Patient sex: F
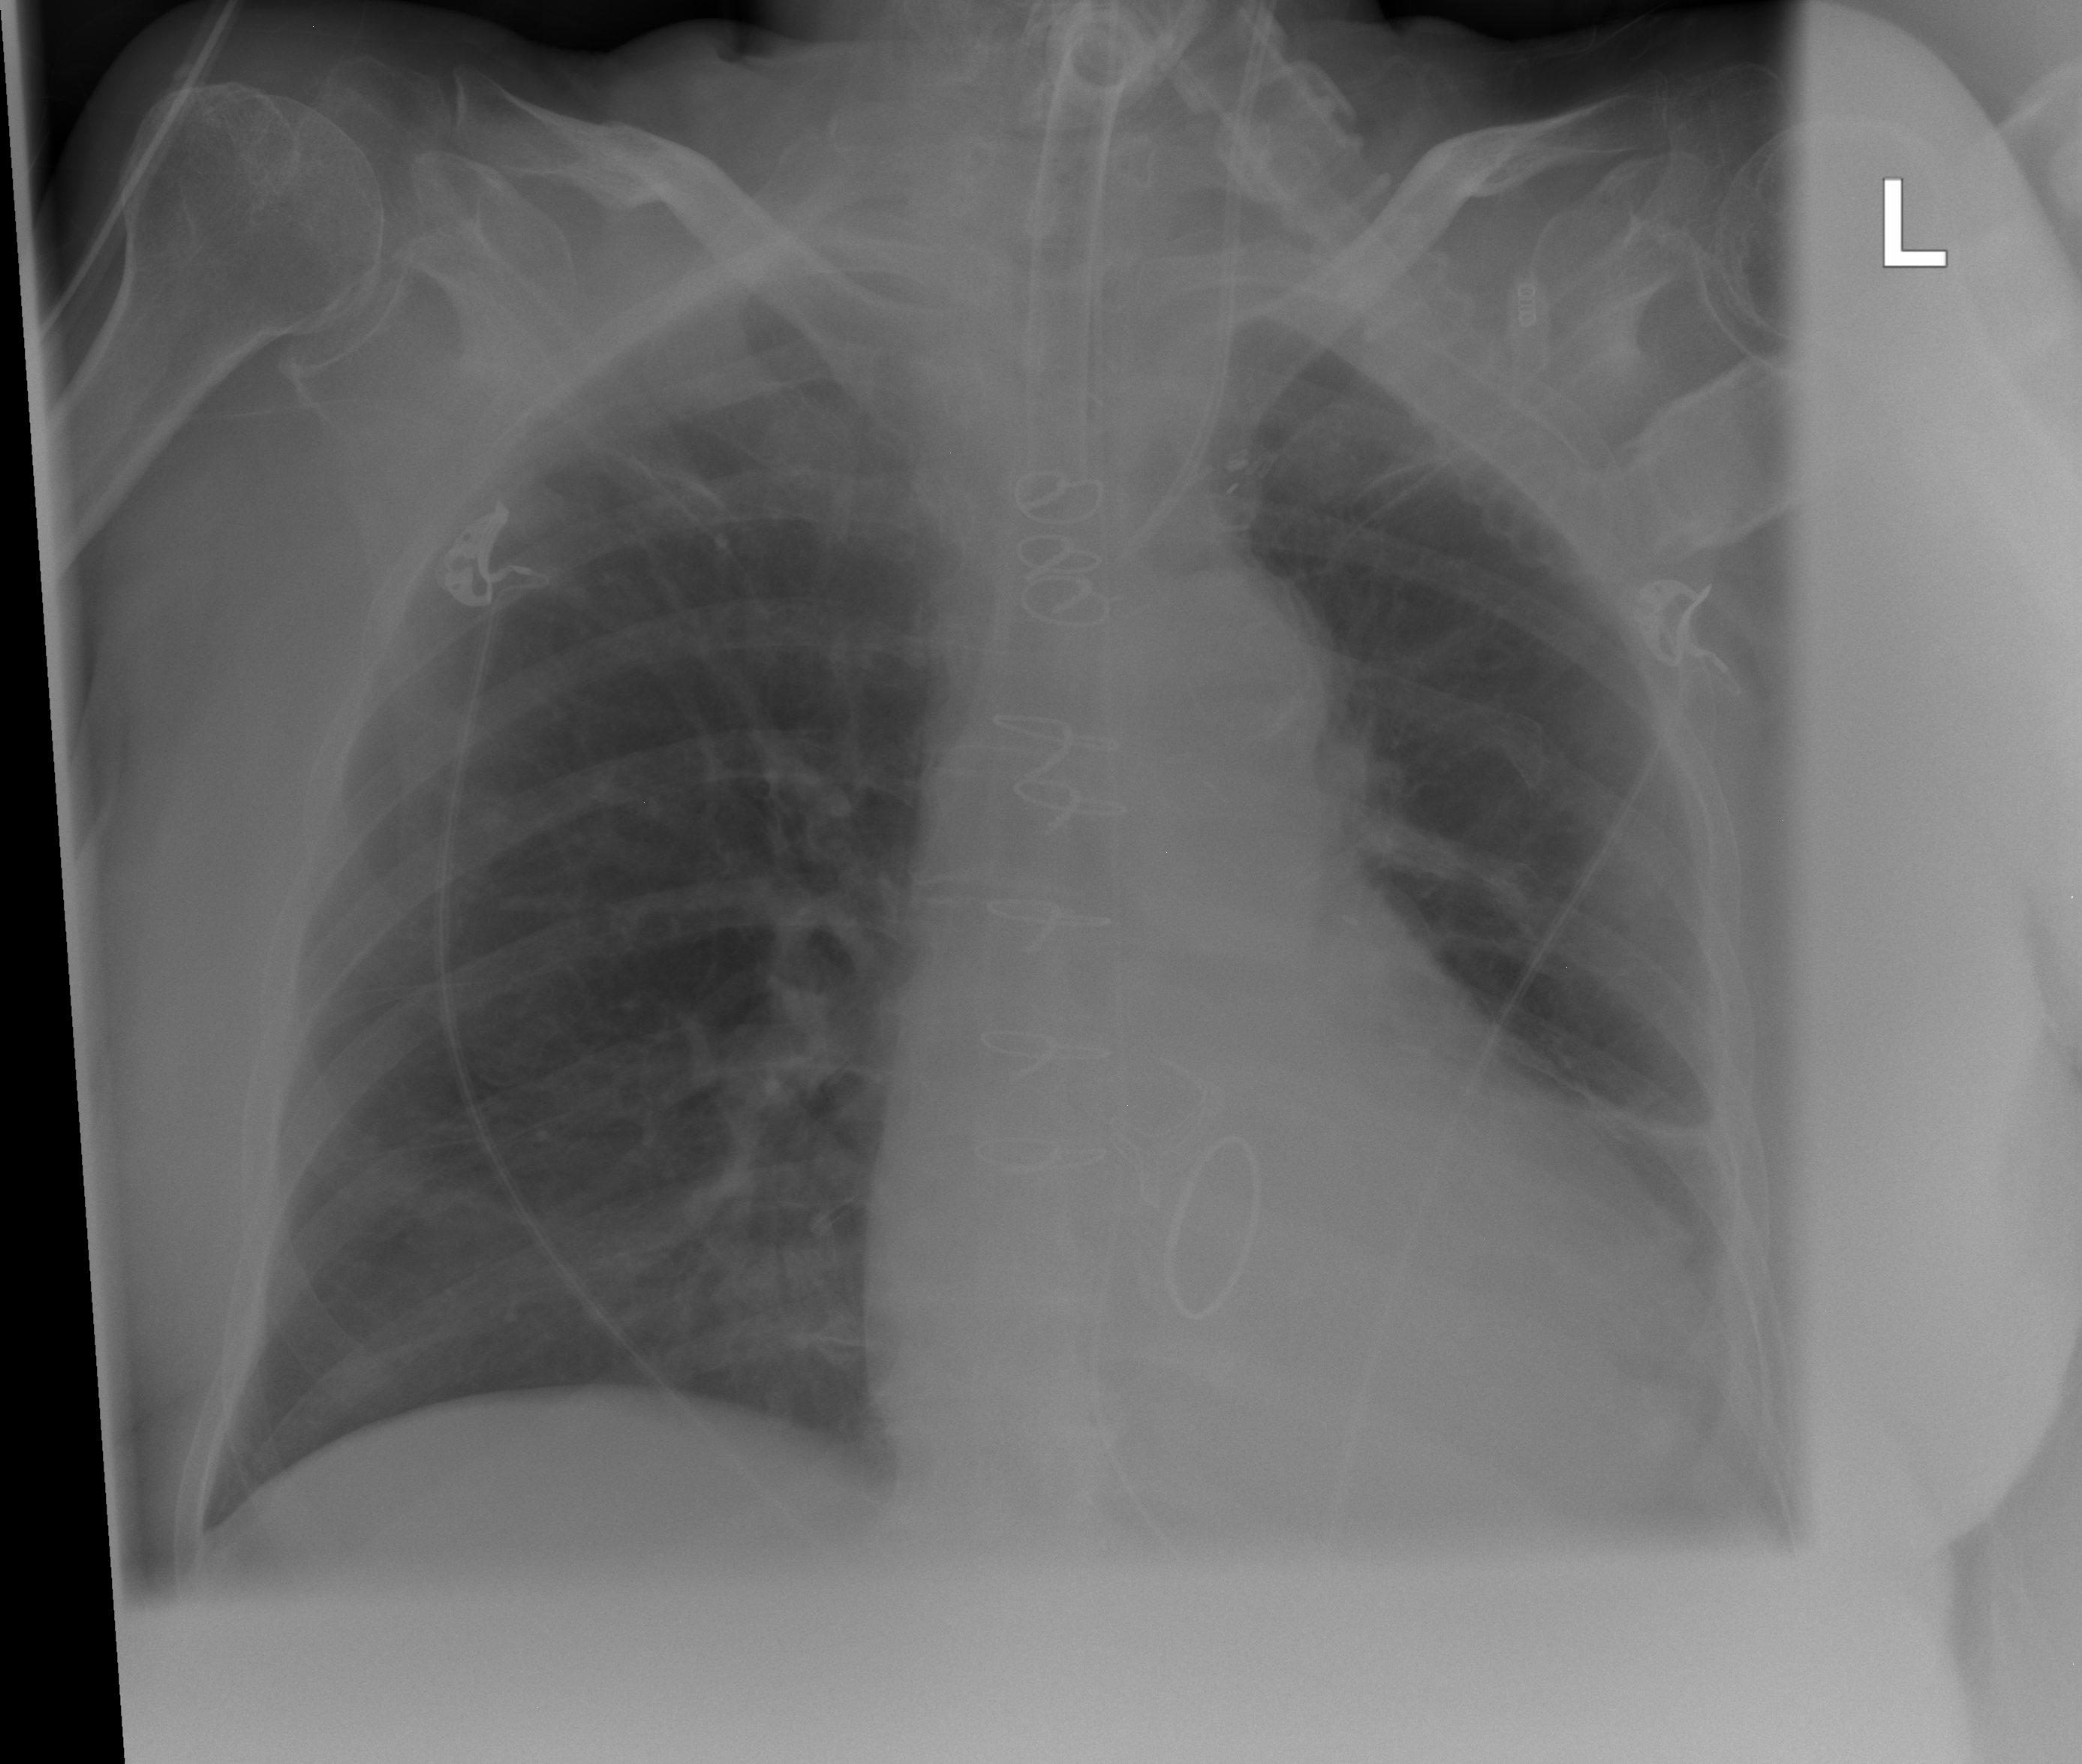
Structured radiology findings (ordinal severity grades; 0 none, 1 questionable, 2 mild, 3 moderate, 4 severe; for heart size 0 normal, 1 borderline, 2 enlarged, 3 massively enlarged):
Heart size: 2
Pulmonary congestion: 0
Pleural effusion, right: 0
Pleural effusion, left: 0
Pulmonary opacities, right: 0
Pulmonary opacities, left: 0
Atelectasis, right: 0
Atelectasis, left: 2